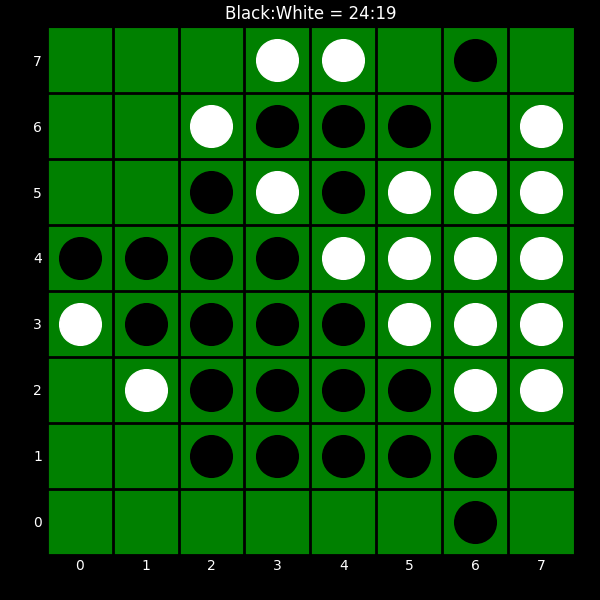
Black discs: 24
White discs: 19